Field crop: maize
Growth stage: 2
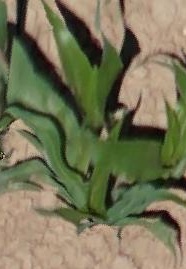
Species: maize